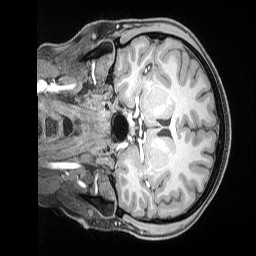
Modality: T1w
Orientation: coronal
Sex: female
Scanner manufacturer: siemens
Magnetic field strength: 3 T
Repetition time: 2.53 s
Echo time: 0.00169 s